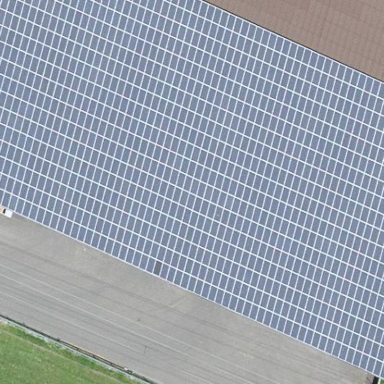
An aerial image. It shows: Solar power generator using photovoltaic panels.